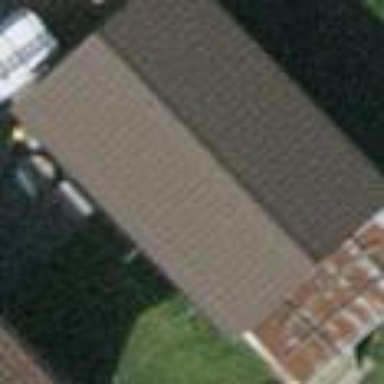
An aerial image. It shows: Warehouse building.